Field crop: maize
Growth stage: 1
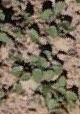
Species: convolvulus